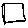
Label: square